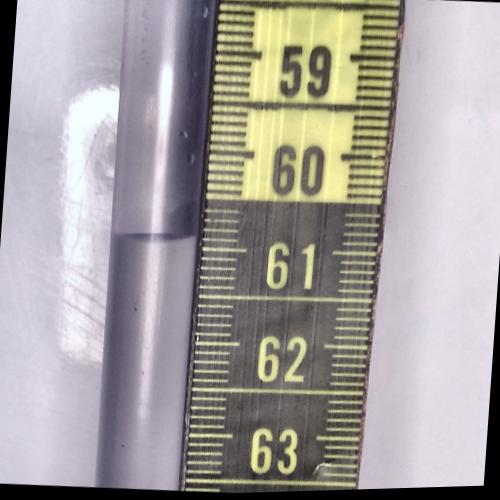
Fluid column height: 60.9 cm